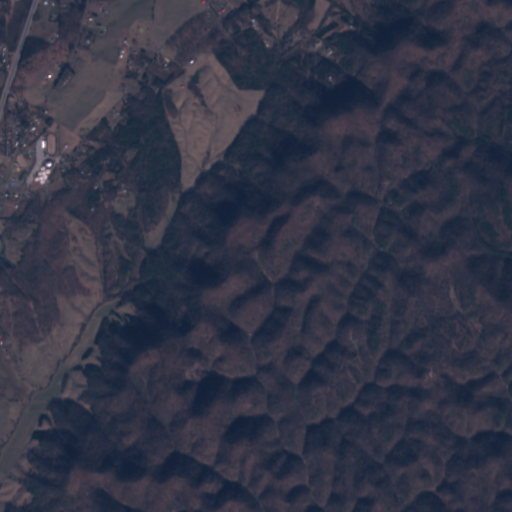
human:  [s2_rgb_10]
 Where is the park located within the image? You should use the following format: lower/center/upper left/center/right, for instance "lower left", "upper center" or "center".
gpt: The park is located in the upper left of the image.
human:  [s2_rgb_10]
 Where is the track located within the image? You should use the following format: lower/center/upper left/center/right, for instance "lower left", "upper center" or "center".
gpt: The track is located in the upper left of the image.
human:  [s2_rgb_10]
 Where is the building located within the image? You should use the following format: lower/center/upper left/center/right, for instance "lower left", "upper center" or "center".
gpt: The building is located in the upper left of the image.
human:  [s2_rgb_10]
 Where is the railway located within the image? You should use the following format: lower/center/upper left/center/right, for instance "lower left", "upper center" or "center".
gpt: The railway is located in the left of the image.
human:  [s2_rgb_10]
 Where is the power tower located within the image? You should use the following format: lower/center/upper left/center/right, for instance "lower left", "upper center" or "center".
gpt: There is no power tower in the image.